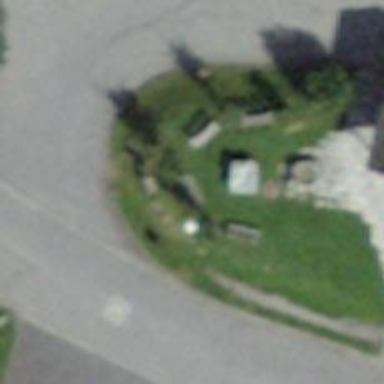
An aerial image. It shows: Bench for seating.